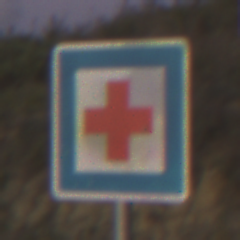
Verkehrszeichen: ErsteHilfe
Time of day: Dawn
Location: Outdoor (RoadRail)
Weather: Clear
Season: NotSpecified
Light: Natural